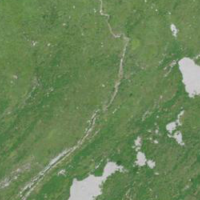
EUNIS habitat code: 23
Species observed at this site:
Aster alpinus